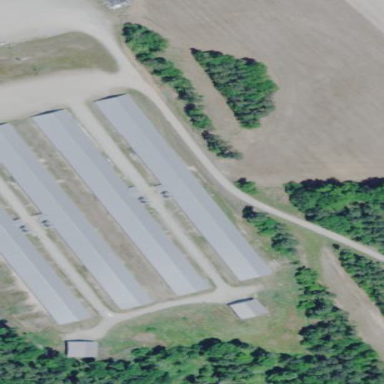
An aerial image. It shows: Farm auxiliary building.